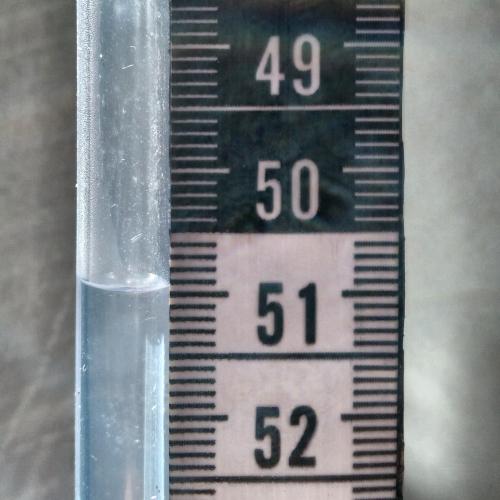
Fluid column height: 50.9 cm